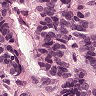
Metastatic tissue present: yes